Aerial crown-view tile of a tropical tree (Barro Colorado Island, Panama), acquired 20250217:
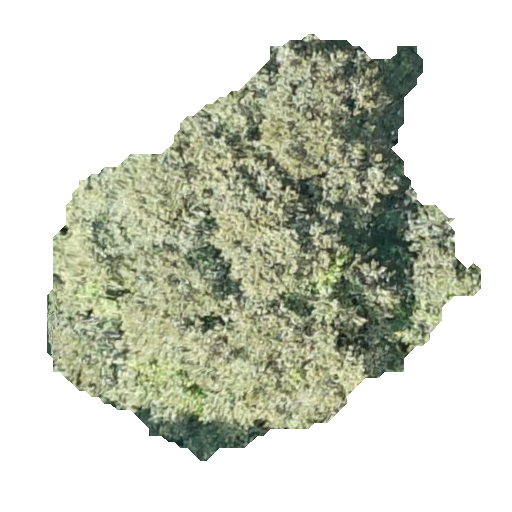
Species: Luehea seemannii
GBIF accepted scientific name: Luehea seemannii
Crown area: 171.436 m²